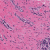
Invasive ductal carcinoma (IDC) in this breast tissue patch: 0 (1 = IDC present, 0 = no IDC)